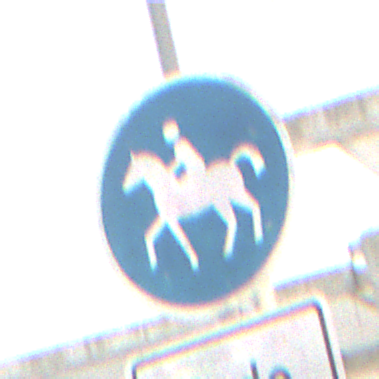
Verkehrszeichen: Reitweg
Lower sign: HinweisDurchVerbaleAngabe2
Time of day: MorningAfternoon
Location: Roofed (Suburban)
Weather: PartlyCloudy
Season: Winter
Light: Natural